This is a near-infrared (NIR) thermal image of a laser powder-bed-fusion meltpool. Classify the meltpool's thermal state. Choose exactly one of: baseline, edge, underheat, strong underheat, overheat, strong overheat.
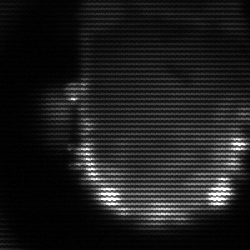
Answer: baseline